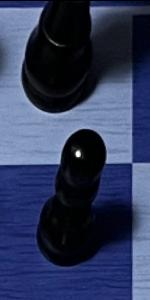
Label: Pawn_Black